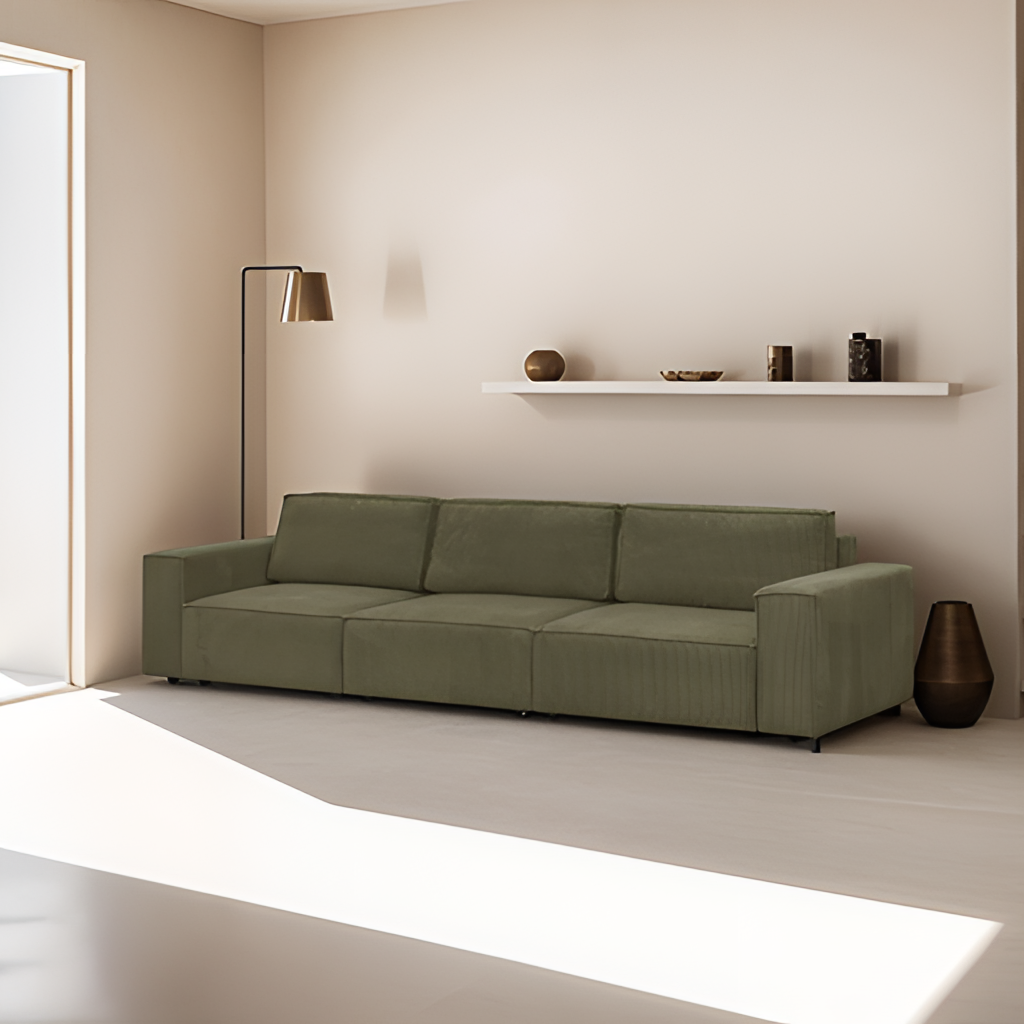
living room, green velvet sofa, minimalist, paint wallpaper, with solid pattern, wood flooring, with plank pattern